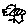
Label: bird